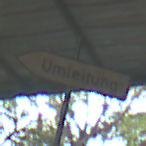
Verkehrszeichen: UmleitungswegweiserLinksweisend
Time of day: MorningAfternoon
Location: Roofed (Special)
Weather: NotSpecified
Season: NotSpecified
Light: Artificial